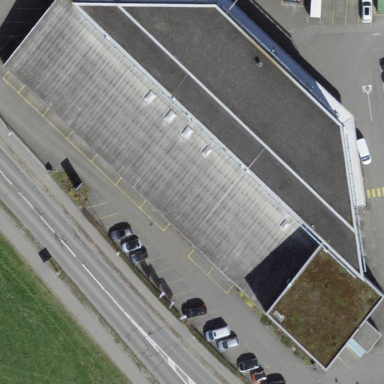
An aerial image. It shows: Industrial building.